Question: I have some conditional code in the cellForRowAtIndexPath: method. It appeared to be working correctly in iOS6 but then in iOS 7 the cell buttons have three dots hovering over them ...

It also seems like they might be adding one button over another as each if statement's condition is met.
I have the following code after the if '(cell == nil) { }'
since I need to check the category id value for the conditional code for each table cell row
NSNumber *catId = [[self.listingNodesArray objectAtIndex:indexPath.row] objectForKey:@"category_id"];
'''
if ([catId isEqualToNumber:[NSNumber numberWithInt:9]] && (a == 0)) {
cell.cornerImageView.image = [UIImage imageNamed:@"cellComprareCorner.png"];
[cell.salvaBtn setBackgroundImage:[UIImage imageNamed:@"home_verde_commentsOFF.png"]
forState:UIControlStateNormal];
}
else if ([catId isEqualToNumber:[NSNumber numberWithInt:9]] && (a != 0)) {
cell.cornerImageView.image = [UIImage imageNamed:@"cellComprareCorner.png"];
[cell.salvaBtn setBackgroundImage:[UIImage imageNamed:@"home_verde_commentsON.png"]
forState:UIControlStateNormal];
}
if ([catId isEqualToNumber:[NSNumber numberWithInt:9]] && (b == 0)) {
[cell.likeBtn setBackgroundImage:[UIImage imageNamed:@"home_verde_likeOFF.png"]
forState:UIControlStateNormal];
}
else if ([catId isEqualToNumber:[NSNumber numberWithInt:9]] && (b != 0)) {
[cell.likeBtn setBackgroundImage:[UIImage imageNamed:@"home_verde_likeON.png"]
forState:UIControlStateNormal];
}
if ([catId isEqualToNumber:[NSNumber numberWithInt:10]] && (a == 0)) {
cell.cornerImageView.image = [UIImage imageNamed:@"cellBlueCorner.png"];
[cell.salvaBtn setBackgroundImage:[UIImage imageNamed:@"home_blu_commentsOFF.png"]
forState:UIControlStateNormal];
}
else if ([catId isEqualToNumber:[NSNumber numberWithInt:10]] && (a != 0)) {
cell.cornerImageView.image = [UIImage imageNamed:@"cellComprareCorner.png"];
[cell.salvaBtn setBackgroundImage:[UIImage imageNamed:@"home_blu_commentsON.png"]
forState:UIControlStateNormal];
}
if ([catId isEqualToNumber:[NSNumber numberWithInt:10]] && (b == 0)) {
[cell.likeBtn setBackgroundImage:[UIImage imageNamed:@"home_blu_likeOFF.png"]
forState:UIControlStateNormal];
}
else if ([catId isEqualToNumber:[NSNumber numberWithInt:10]] && (b != 0)) {
[cell.likeBtn setBackgroundImage:[UIImage imageNamed:@"home_blu_likeON.png"]
forState:UIControlStateNormal];
}
'''
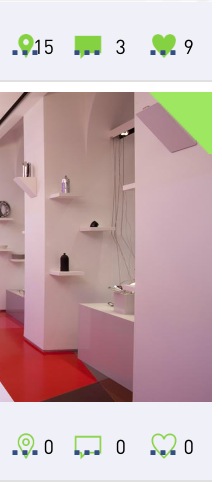
Answer: Please make sure that your button title is removed from XIB file. It worked for me.